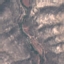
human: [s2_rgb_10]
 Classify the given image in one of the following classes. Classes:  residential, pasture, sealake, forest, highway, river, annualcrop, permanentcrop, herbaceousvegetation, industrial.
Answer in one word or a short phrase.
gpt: HerbaceousVegetation